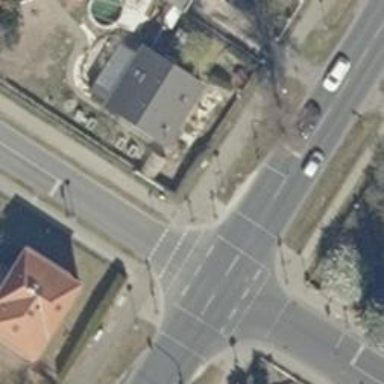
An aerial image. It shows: Asphalt footway with crossing controlled by traffic signals.